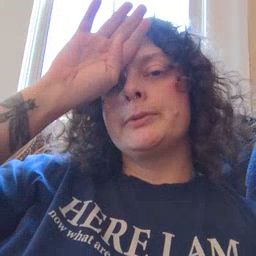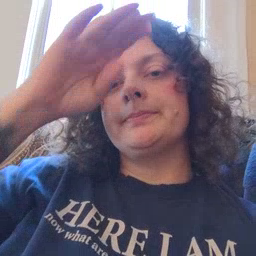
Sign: fireman